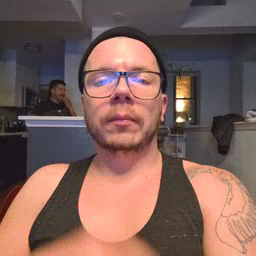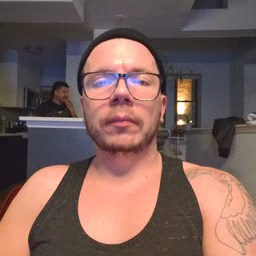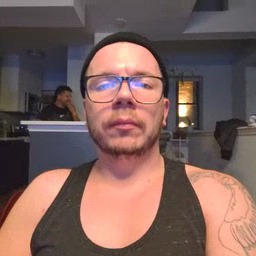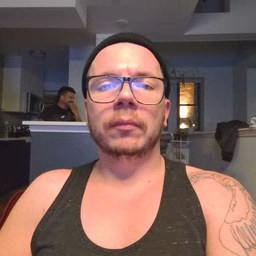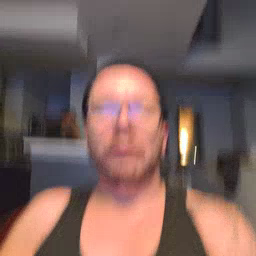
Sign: tooth